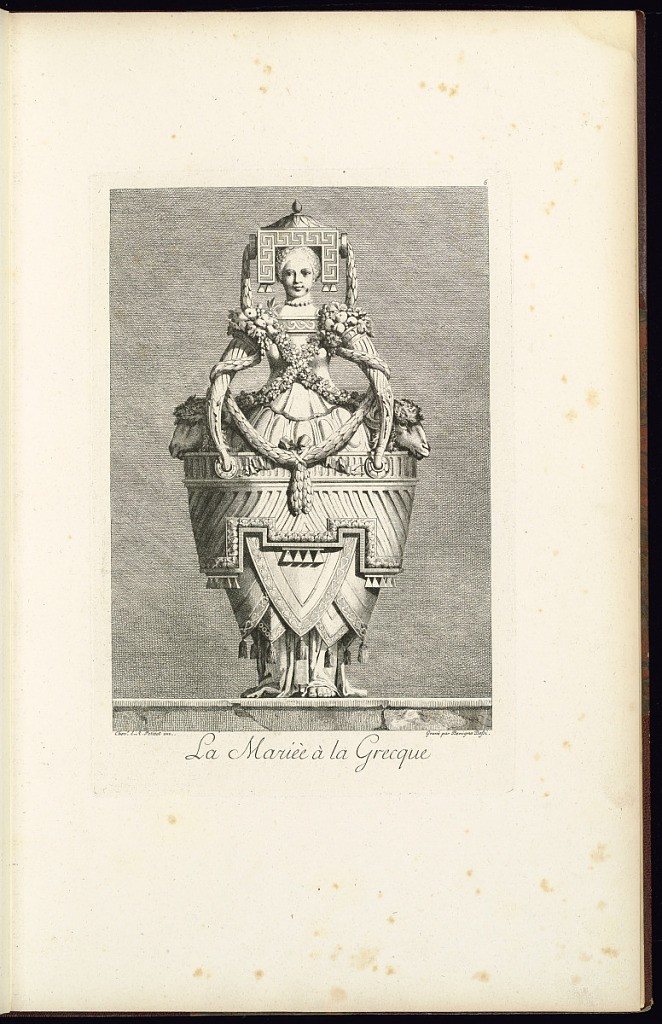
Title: La Mariée à la Grecque
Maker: Ennemond Alexandre Petitot, French, 1727 – 1801
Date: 1771
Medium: Etching on paper
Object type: Print
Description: Print titled ‘La Mariée à la Grecque', from a series of 10 plates featuring fanciful costumes inspired by Ancient Greek and Roman ornament and architectural motifs. A standing female figure wears a costume and headdress, resembling a large, lidded vase, featuring gadroon, wave and fluting ornament with Greek key friezes, garlands of flowers and laurel leaves, tassels, and ribbons. Her arms are in the shape of cornucopia of fruit, and she has a sheep head on either side of her hips. The plate is titled, signed and numbered.